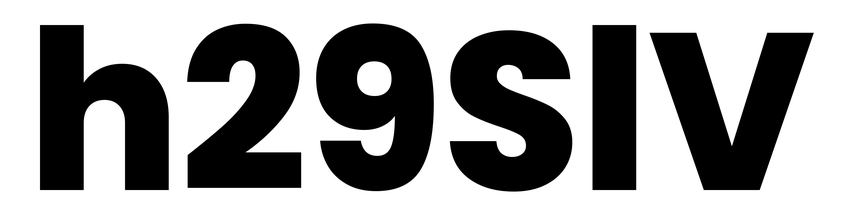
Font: Poppins-ExtraBold